Interaction volume radius: 5 \u00c5
Interaction volume height: 15 \u00c5
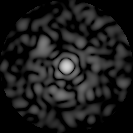
Disorder parameter: 0.7958